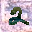
Label: 2